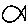
Label: fish